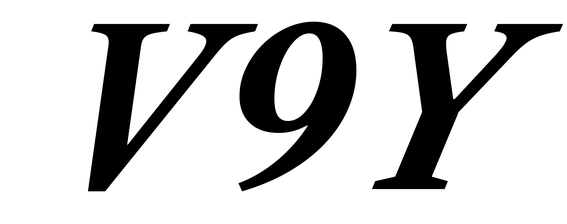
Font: LibreCaslonText-Italic_Bold_Italic